Field crop: maize
Growth stage: 1
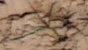
Species: lolium